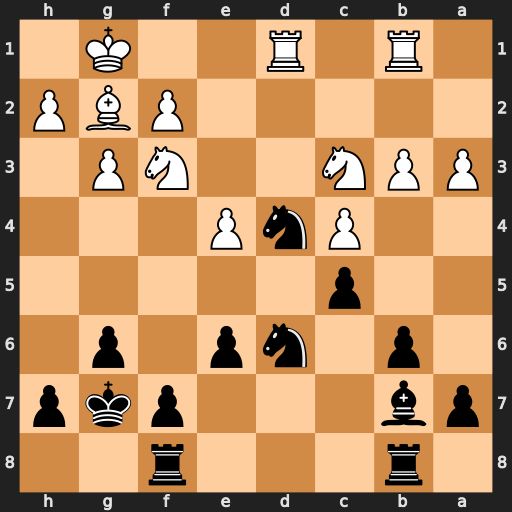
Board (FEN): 1r3r2/pb3pkp/1p1np1p1/2p5/2PnP3/PPN2NP1/5PBP/1R1R2K1
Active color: b
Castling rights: -
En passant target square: -
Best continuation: Nxe4 Nxe4 Bxe4 Nxd4 Bxb1